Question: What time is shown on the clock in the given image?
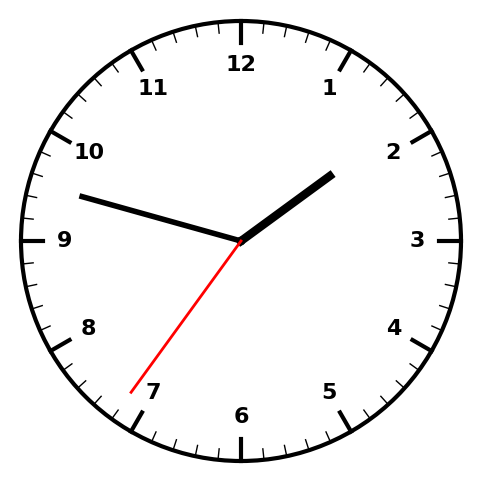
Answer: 01:47:36